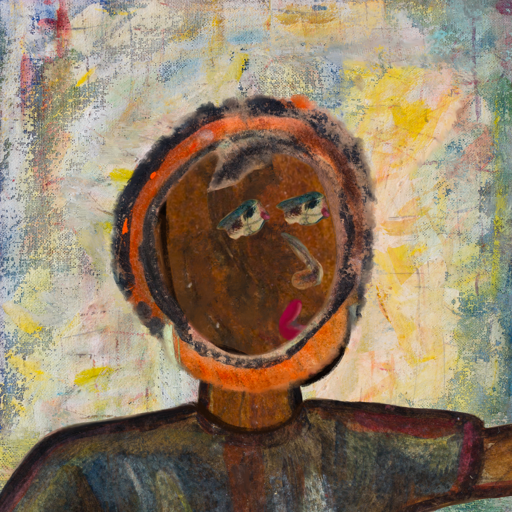
Background: Irani, Head And Neck Side: Mosgoul, Face Side: Pipe, Bust: Mosgoul, Hair Side: Childish, Head Accessory: Blank, Second Necklace: Blank, Necklace: Blank, Baby: Blank